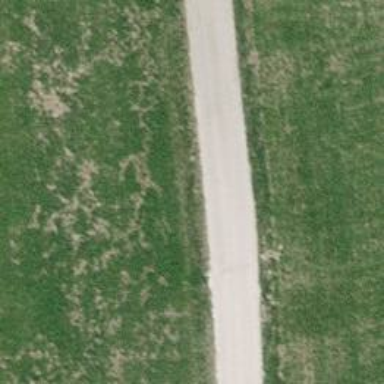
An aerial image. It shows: Unpaved track with grade2 tracktype.